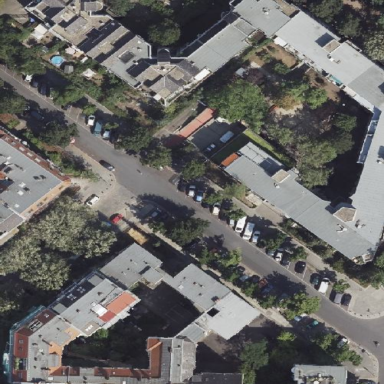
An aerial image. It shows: Parking area along the street side with diagonal orientation.